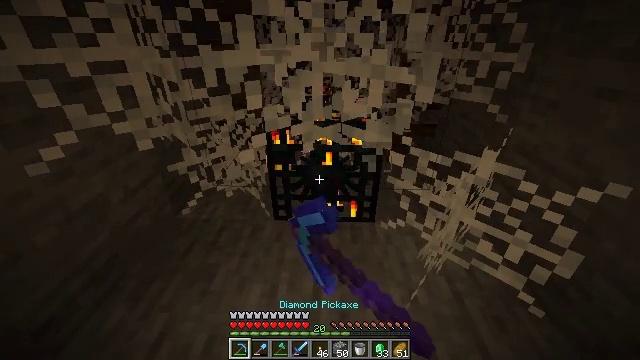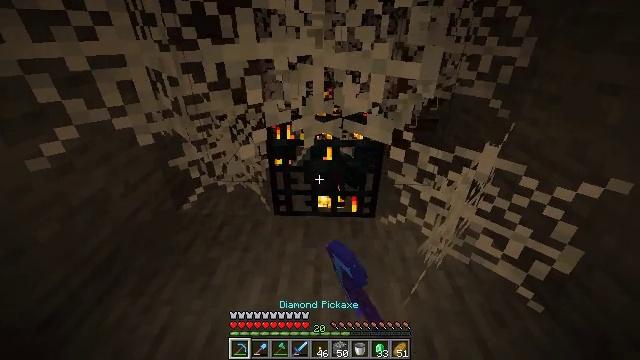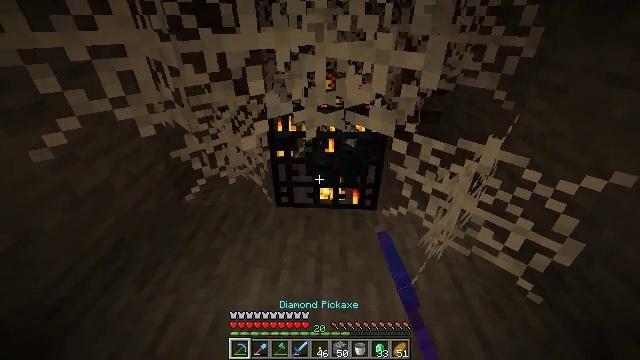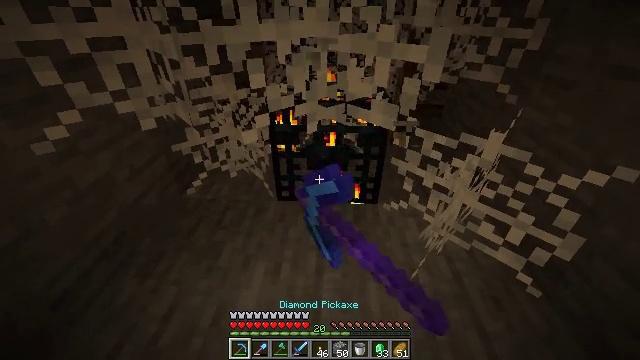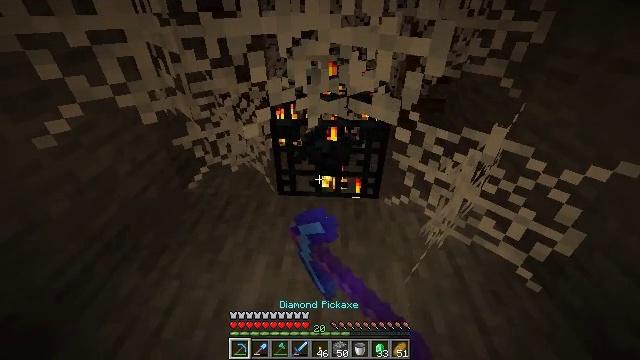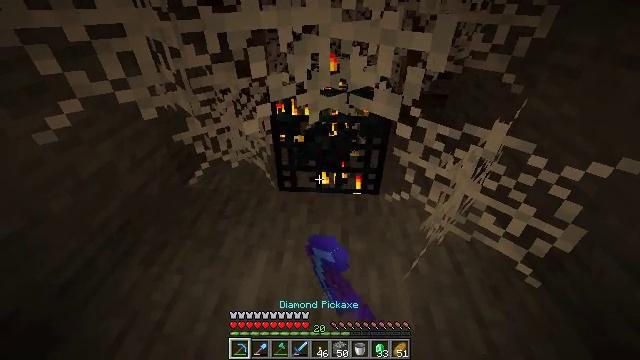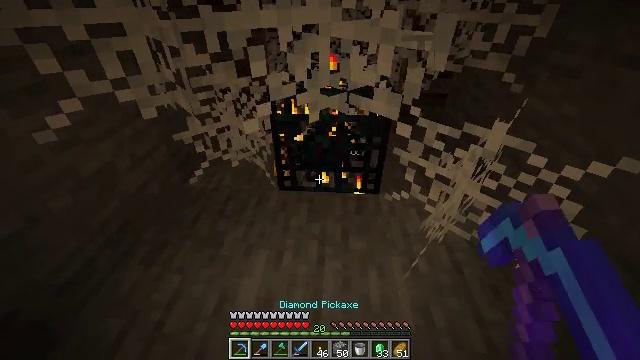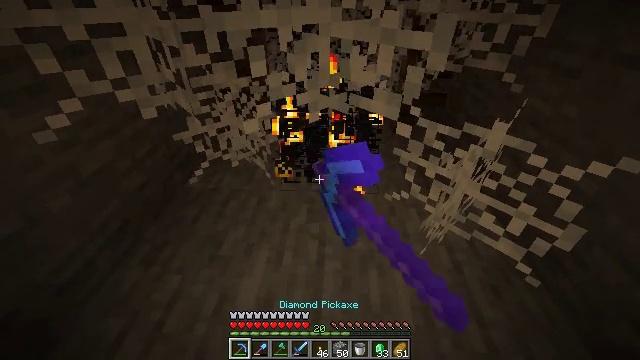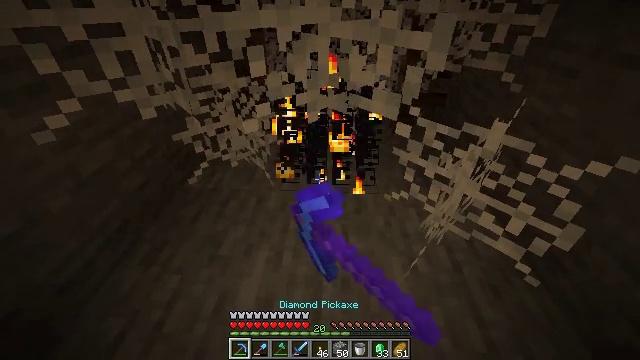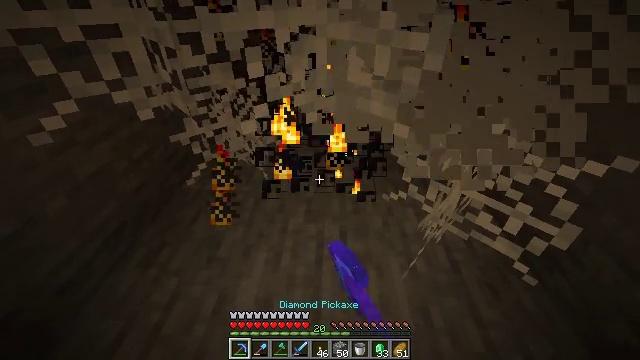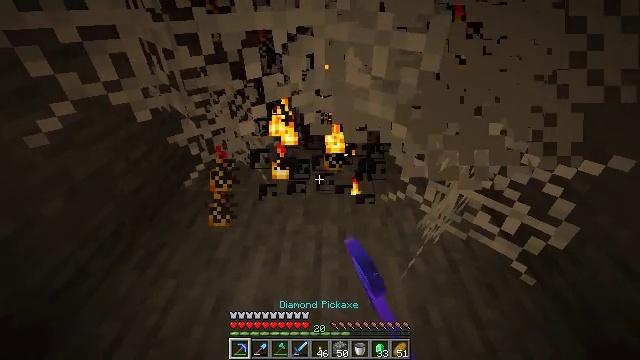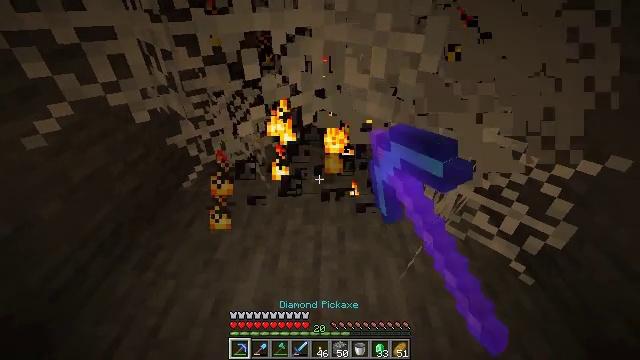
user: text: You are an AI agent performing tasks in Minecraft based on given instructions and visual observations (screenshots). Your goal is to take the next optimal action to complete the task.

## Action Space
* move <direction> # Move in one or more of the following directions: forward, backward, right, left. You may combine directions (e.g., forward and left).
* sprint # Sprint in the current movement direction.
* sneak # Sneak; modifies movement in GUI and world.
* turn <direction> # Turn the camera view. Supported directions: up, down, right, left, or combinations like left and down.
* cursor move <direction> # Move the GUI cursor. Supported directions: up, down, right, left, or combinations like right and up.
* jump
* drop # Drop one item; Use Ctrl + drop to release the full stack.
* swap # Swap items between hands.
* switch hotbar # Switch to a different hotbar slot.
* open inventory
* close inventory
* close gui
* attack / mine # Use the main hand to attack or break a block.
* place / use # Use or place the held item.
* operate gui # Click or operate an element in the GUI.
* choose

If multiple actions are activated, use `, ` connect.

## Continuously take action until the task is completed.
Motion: motion action
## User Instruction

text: Break the mob spawner.
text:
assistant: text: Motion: turn down, attack / mine
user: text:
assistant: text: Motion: turn down, attack / mine
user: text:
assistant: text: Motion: turn down, attack / mine
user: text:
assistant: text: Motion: turn down, attack / mine
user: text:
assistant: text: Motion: attack / mine
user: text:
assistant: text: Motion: attack / mine
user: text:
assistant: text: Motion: attack / mine
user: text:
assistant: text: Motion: attack / mine
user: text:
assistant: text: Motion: attack / mine
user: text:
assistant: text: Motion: attack / mine
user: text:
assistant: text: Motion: attack / mine
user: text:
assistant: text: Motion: attack / mine